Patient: sex M, age 58
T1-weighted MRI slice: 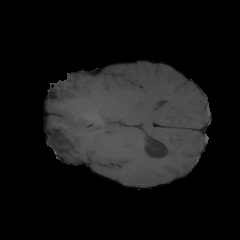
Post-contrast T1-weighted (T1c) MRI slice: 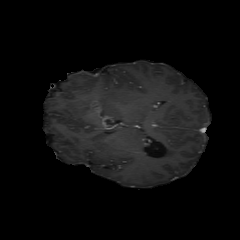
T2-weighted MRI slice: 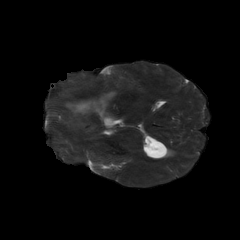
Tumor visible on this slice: yes
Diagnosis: Astrocytoma, IDH-mutant
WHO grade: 4